Question: I have two views, both under the NavigationController.
I want View 1 (on the left) to rotate, but I want the View 2 (on the right) to rotate. View 1 and View 2 are routed to different classes.

I put this code in the View 2 class to implement the behavior and it's not working. It works with modal views in my app, thought
'''
- (BOOL)shouldAutorotateToInterfaceOrientation:(UIInterfaceOrientation)interfaceOrientation
{
return (interfaceOrientation != UIInterfaceOrientationPortraitUpsideDown);
}
'''
I wouldn't like to make the view No. 1 rotatable under any circumstances.
Any ideas how to do this?
Thanks in advance!
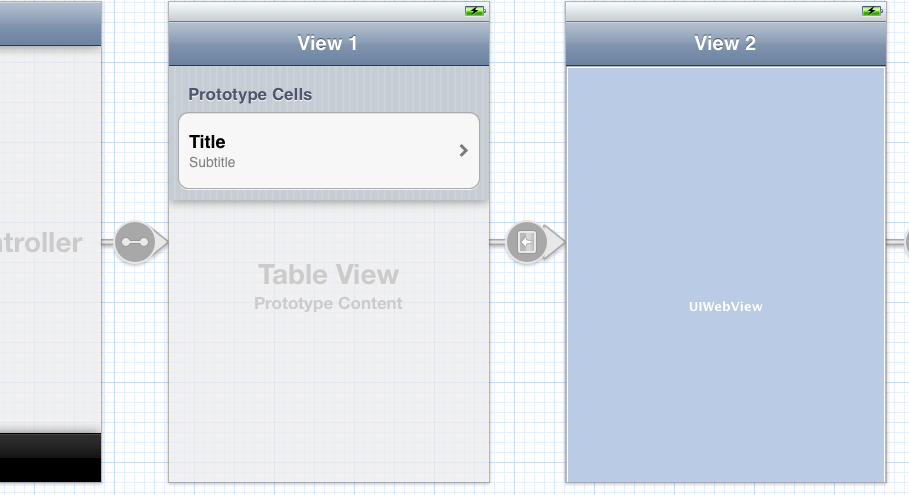
Answer: The behavior you're wanting is unfriendly to the user and possible against HIG. The reason it isn't working is because there are protections in UINavigationController against this disruptive behavior. When you have viewControllers Nav, tab, or modal with different rules for rotation it can sometimes fail, jerk, or otherwise not work at all as you see.
Basically I'm saying don't do this. Not that its not possible.